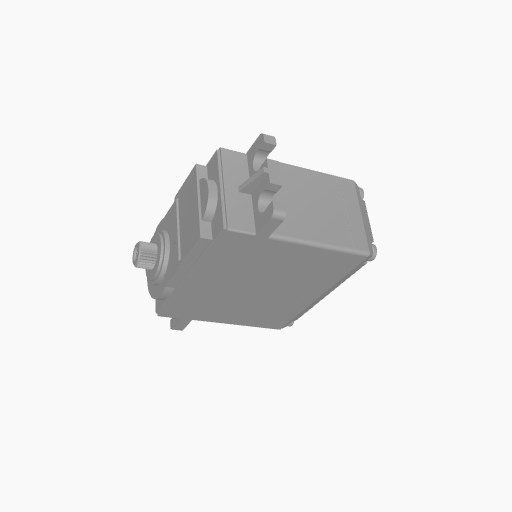
Part: Servo